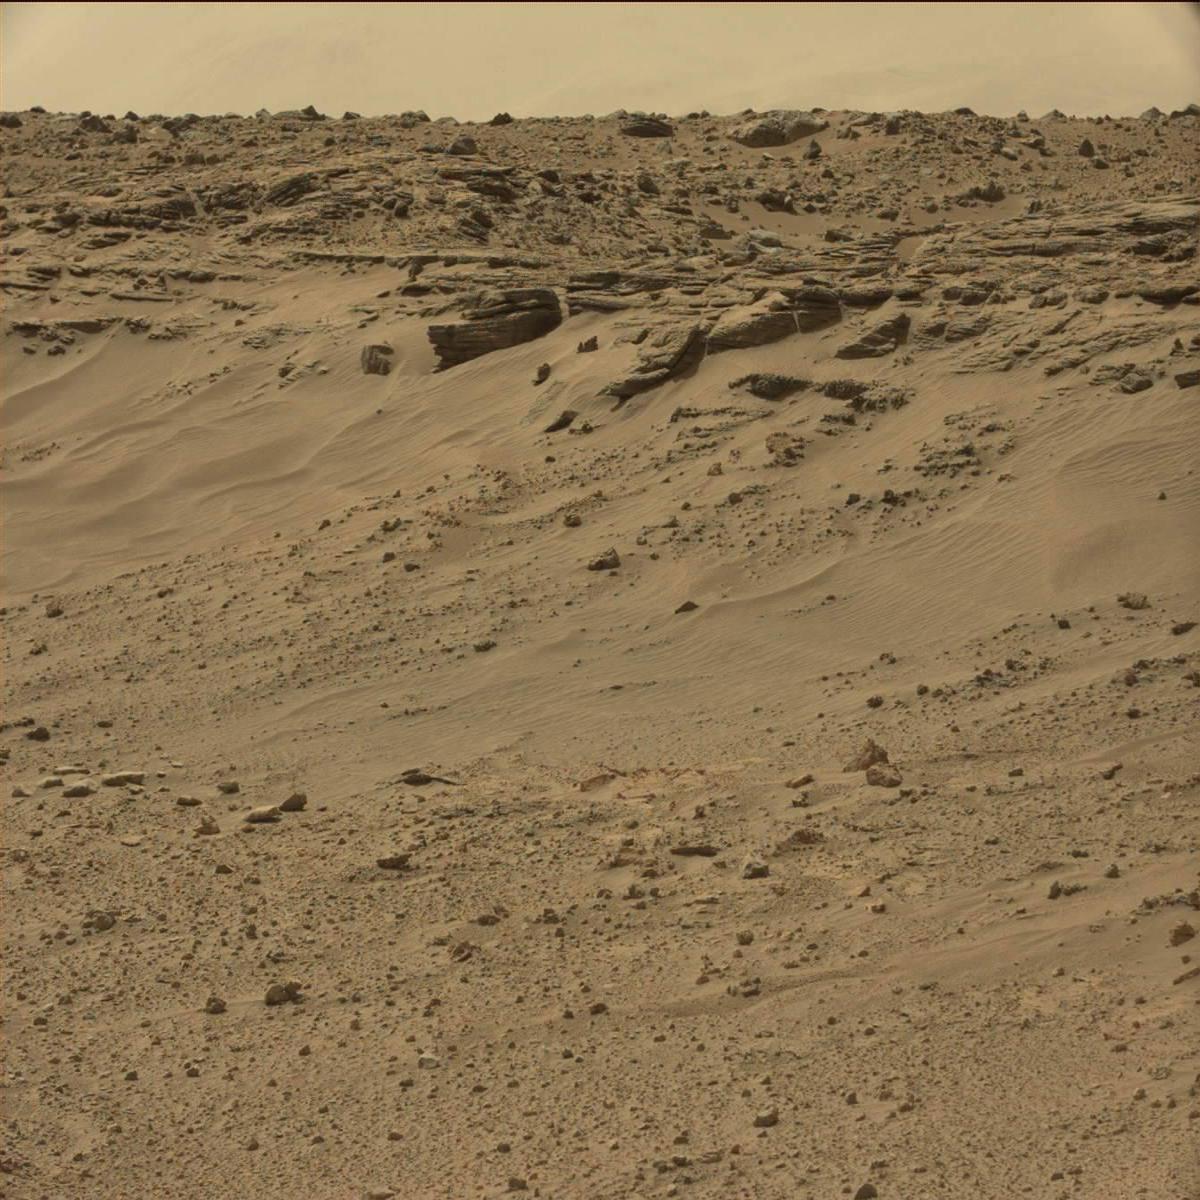
Terrain classes present: Bedrock, Ridge, Sand / Soil